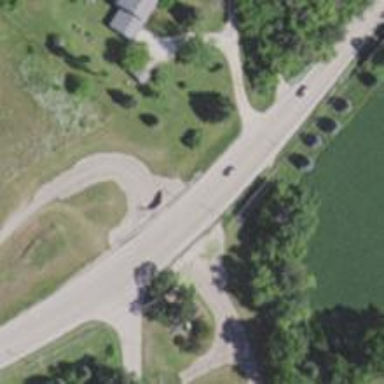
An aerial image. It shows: Covered tunnel for golf cartpath service road.